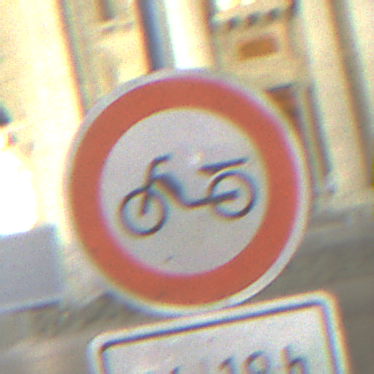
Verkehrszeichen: VerbotMofas
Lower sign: ZeitangabenOhneBeschraenkungAufWochentage1
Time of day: Night
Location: Outdoor (Urban)
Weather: PartlyCloudy
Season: NotSpecified
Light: Artificial